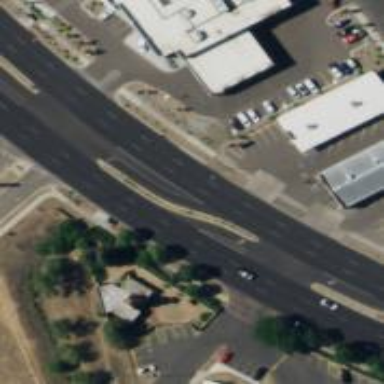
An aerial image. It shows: Road marking of gore chevron.